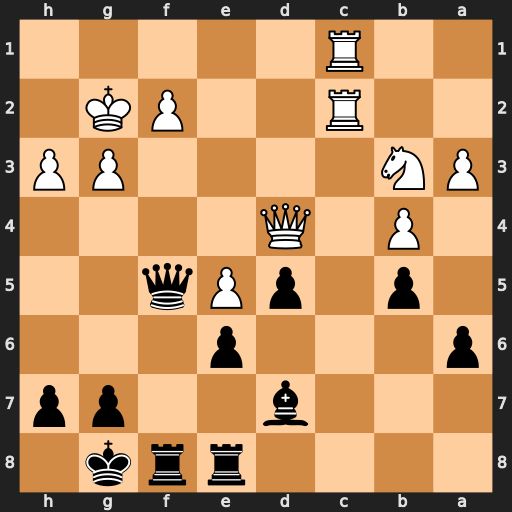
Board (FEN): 4rrk1/3b2pp/p3p3/1p1pPq2/1P1Q4/PN4PP/2R2PK1/2R5
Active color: b
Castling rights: -
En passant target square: -
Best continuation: Qf3+ Kh2 Qxb3